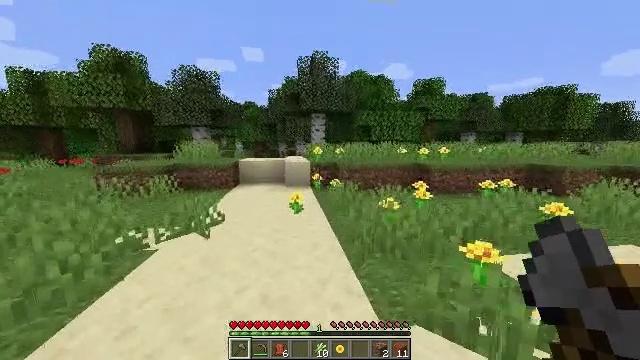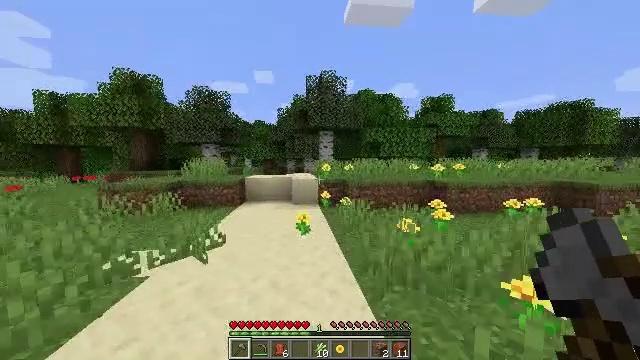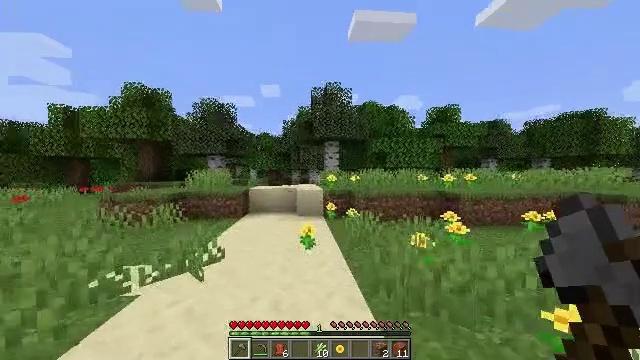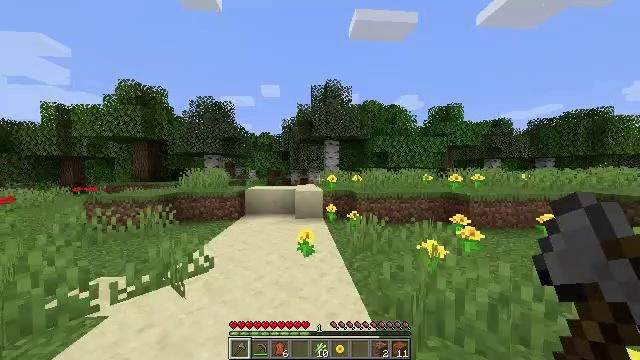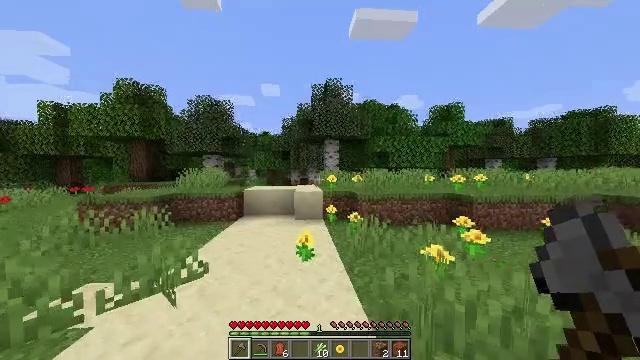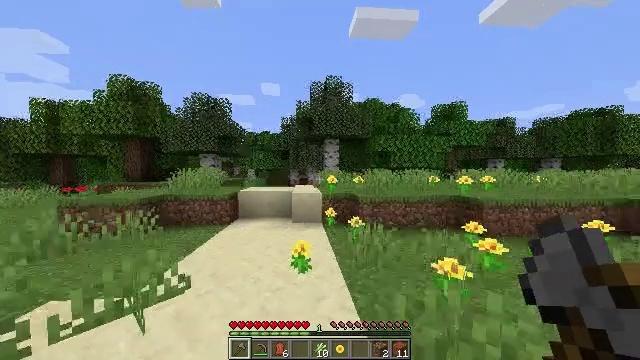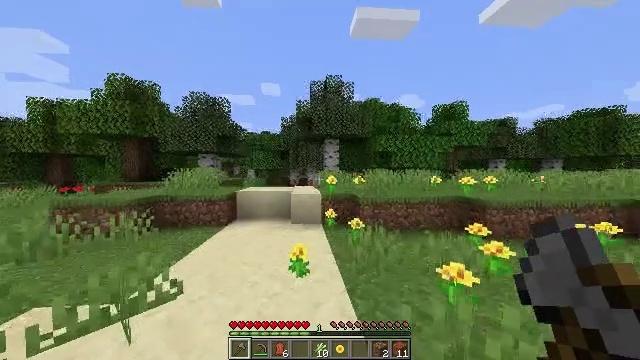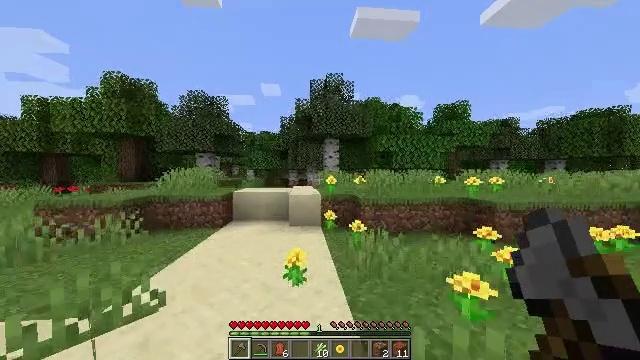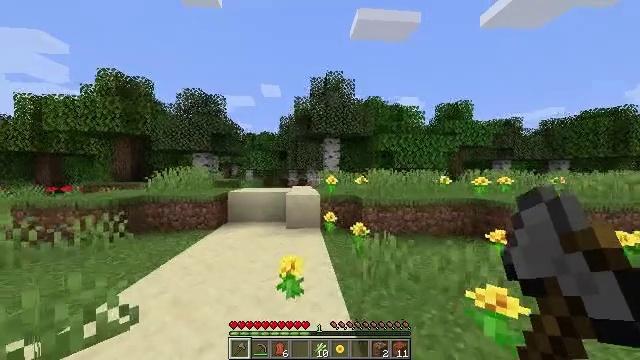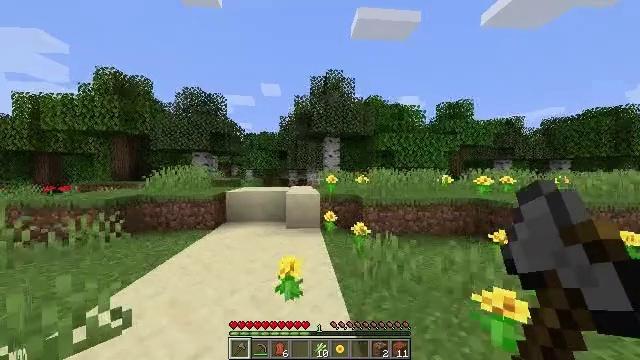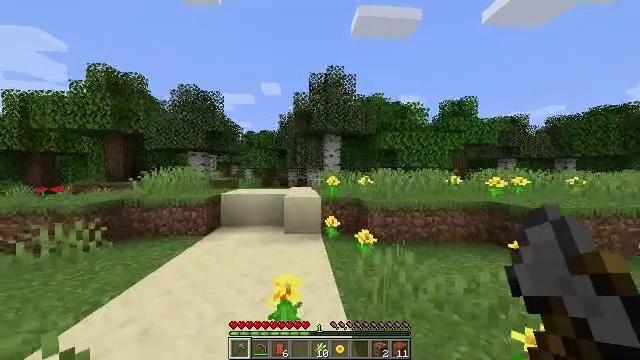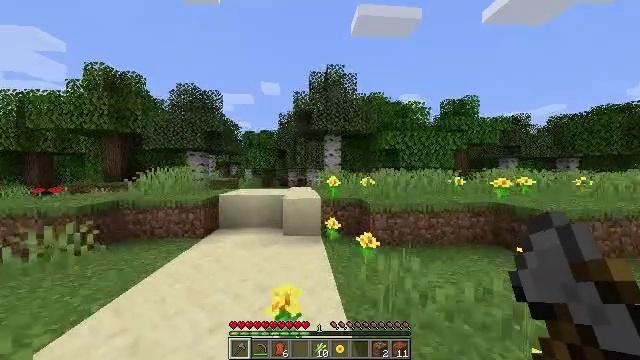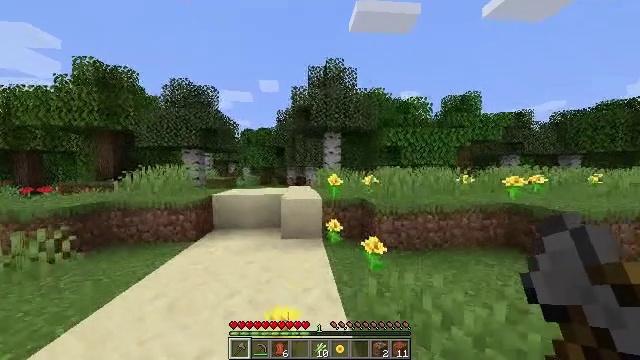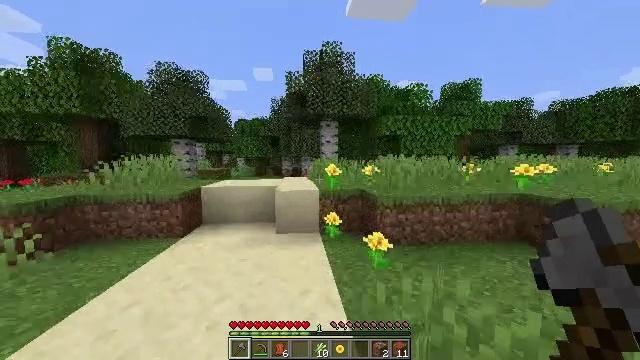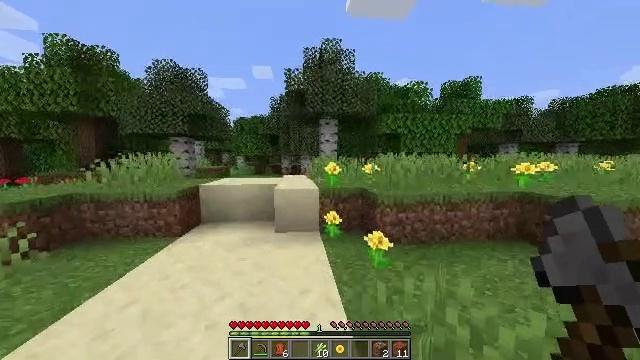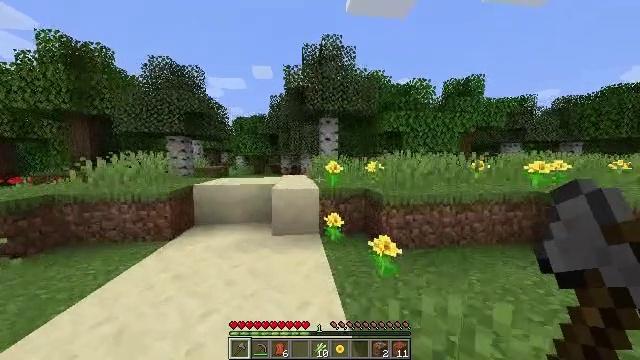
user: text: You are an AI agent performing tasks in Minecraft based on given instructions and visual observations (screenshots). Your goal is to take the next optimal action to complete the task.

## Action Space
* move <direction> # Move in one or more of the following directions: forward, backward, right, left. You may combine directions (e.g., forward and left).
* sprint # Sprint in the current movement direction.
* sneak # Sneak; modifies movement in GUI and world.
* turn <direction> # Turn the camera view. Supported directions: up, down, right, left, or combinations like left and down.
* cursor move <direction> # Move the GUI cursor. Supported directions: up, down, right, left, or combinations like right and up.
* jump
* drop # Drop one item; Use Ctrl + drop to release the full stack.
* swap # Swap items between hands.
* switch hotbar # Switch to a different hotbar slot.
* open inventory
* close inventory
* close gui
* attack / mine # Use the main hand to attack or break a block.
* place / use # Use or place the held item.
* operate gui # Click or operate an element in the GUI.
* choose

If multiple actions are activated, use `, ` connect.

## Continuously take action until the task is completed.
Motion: motion action
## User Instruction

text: Gather birch log for crafting.
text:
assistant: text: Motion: move forward, turn left and up
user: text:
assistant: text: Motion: move forward, turn left and up
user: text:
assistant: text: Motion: move forward
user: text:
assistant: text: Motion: move forward
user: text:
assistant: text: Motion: move forward
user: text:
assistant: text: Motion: move forward
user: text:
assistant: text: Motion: move forward
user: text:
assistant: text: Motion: move forward
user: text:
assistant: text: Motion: move forward
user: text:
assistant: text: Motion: move forward
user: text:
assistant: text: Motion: move forward
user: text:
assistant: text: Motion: move forward
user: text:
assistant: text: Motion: move forward, turn right and down
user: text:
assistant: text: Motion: move forward
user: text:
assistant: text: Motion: move forward
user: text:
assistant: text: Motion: move forward
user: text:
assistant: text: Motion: move forward
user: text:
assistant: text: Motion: move forward
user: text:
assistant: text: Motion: move forward
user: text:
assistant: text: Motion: move forward, turn down
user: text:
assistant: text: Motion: move forward, turn down
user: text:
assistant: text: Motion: move forward
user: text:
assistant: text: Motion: move forward
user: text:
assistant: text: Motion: move forward, turn right
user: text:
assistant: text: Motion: move forward
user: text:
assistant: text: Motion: move forward
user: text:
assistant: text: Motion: move forward, jump
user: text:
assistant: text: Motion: move forward, jump
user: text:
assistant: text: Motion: move forward, jump
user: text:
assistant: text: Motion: move forward, jump